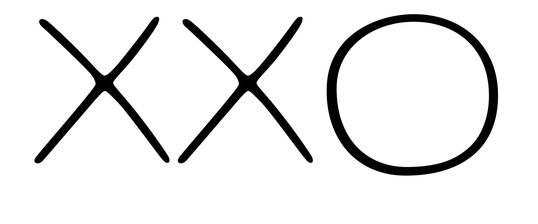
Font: Gluten_Thin